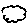
Label: cloud